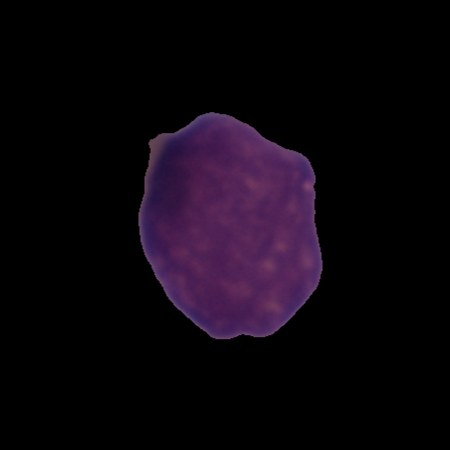
Label: healthy